Question: I have two examples:

As you can see PyDev marks Process in first example and PULL in second as "Undefined variable from import (...)".
Taking a closer look on multiprocessing and zmq modules I found that members that can't be recognized are imported in some weird way by updating globals.
Is there a way to make PyDev evaluate those import files more thoroughly?
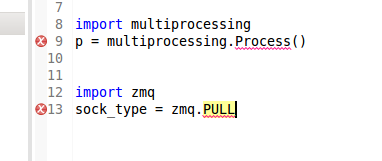
Answer: Yes, you can ask PyDev to analyze modules through a shell.
See: <URL>.